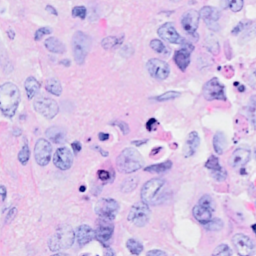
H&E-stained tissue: Breast